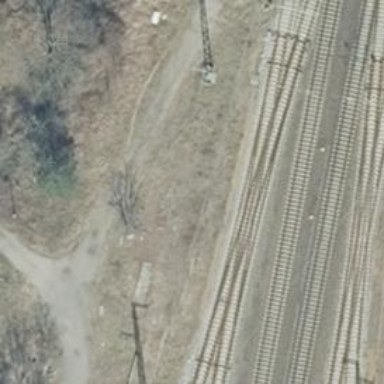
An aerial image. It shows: Railway switch.